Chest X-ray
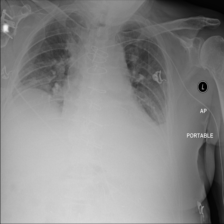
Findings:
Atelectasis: negative
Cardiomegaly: negative
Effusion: negative
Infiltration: negative
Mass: negative
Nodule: negative
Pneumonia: negative
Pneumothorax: negative
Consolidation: negative
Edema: negative
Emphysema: negative
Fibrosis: negative
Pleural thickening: negative
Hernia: negative